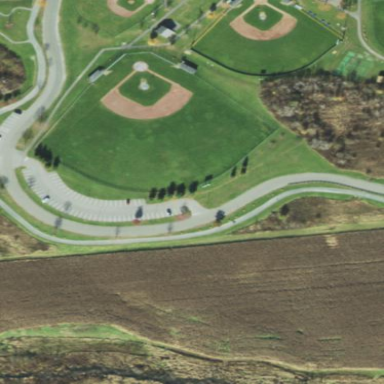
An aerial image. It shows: Grass pitch used for baseball.